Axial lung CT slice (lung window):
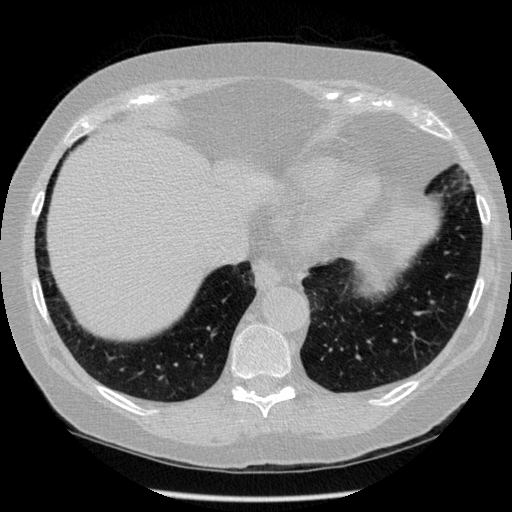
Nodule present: no